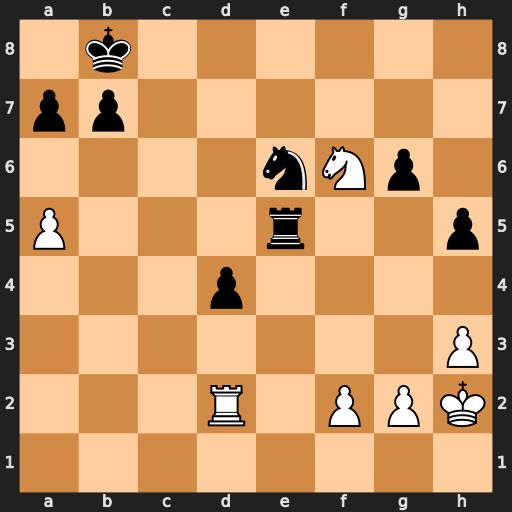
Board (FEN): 1k6/pp6/4nNp1/P3r2p/3p4/7P/3R1PPK/8
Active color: w
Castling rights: -
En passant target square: -
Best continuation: Nd7+ Kc7 Nxe5